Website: crate-barrel
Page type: account-selection
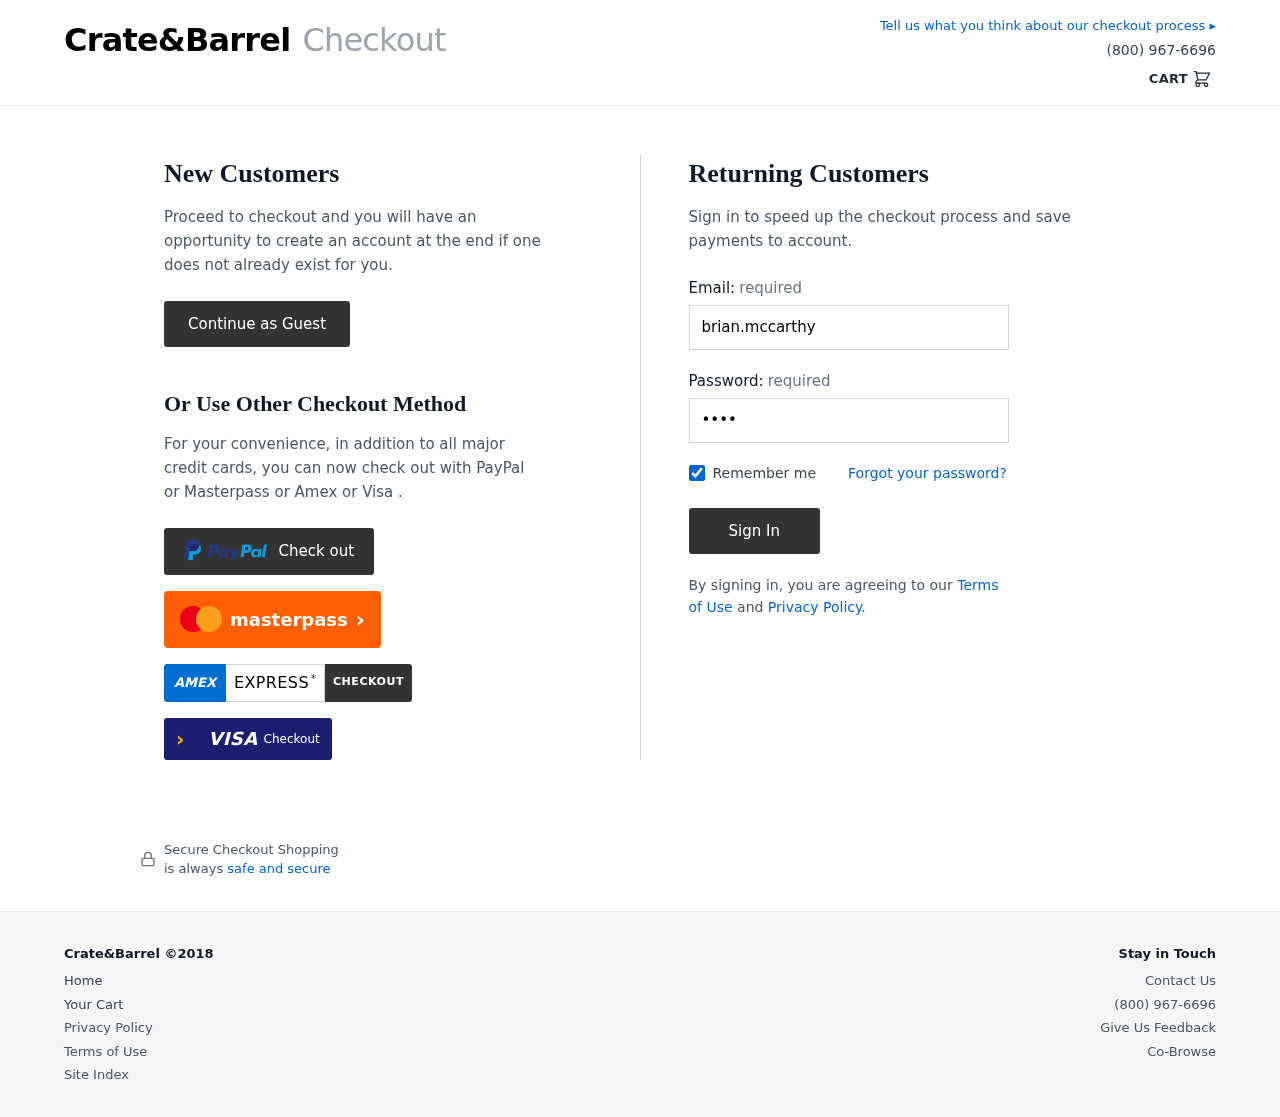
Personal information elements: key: PII_LOGIN_USERNAME
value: brian.mccarthy